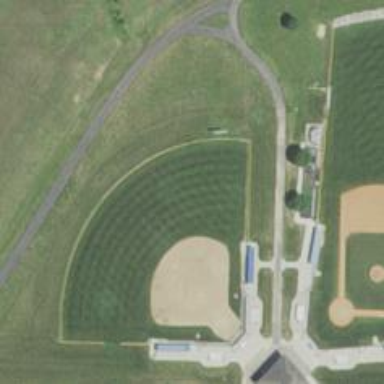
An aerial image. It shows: Baseball pitch for leisure land activities.